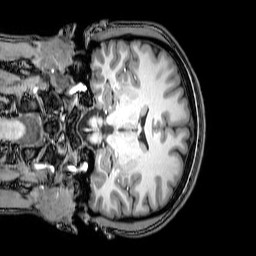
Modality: T1w
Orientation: coronal
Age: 27
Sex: female